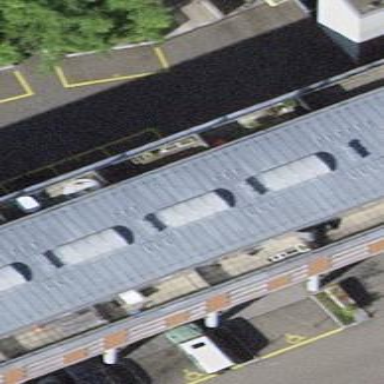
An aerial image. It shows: Bicycle parking area.